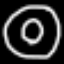
Label: donut